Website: ulta-beauty
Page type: delivery-shipping
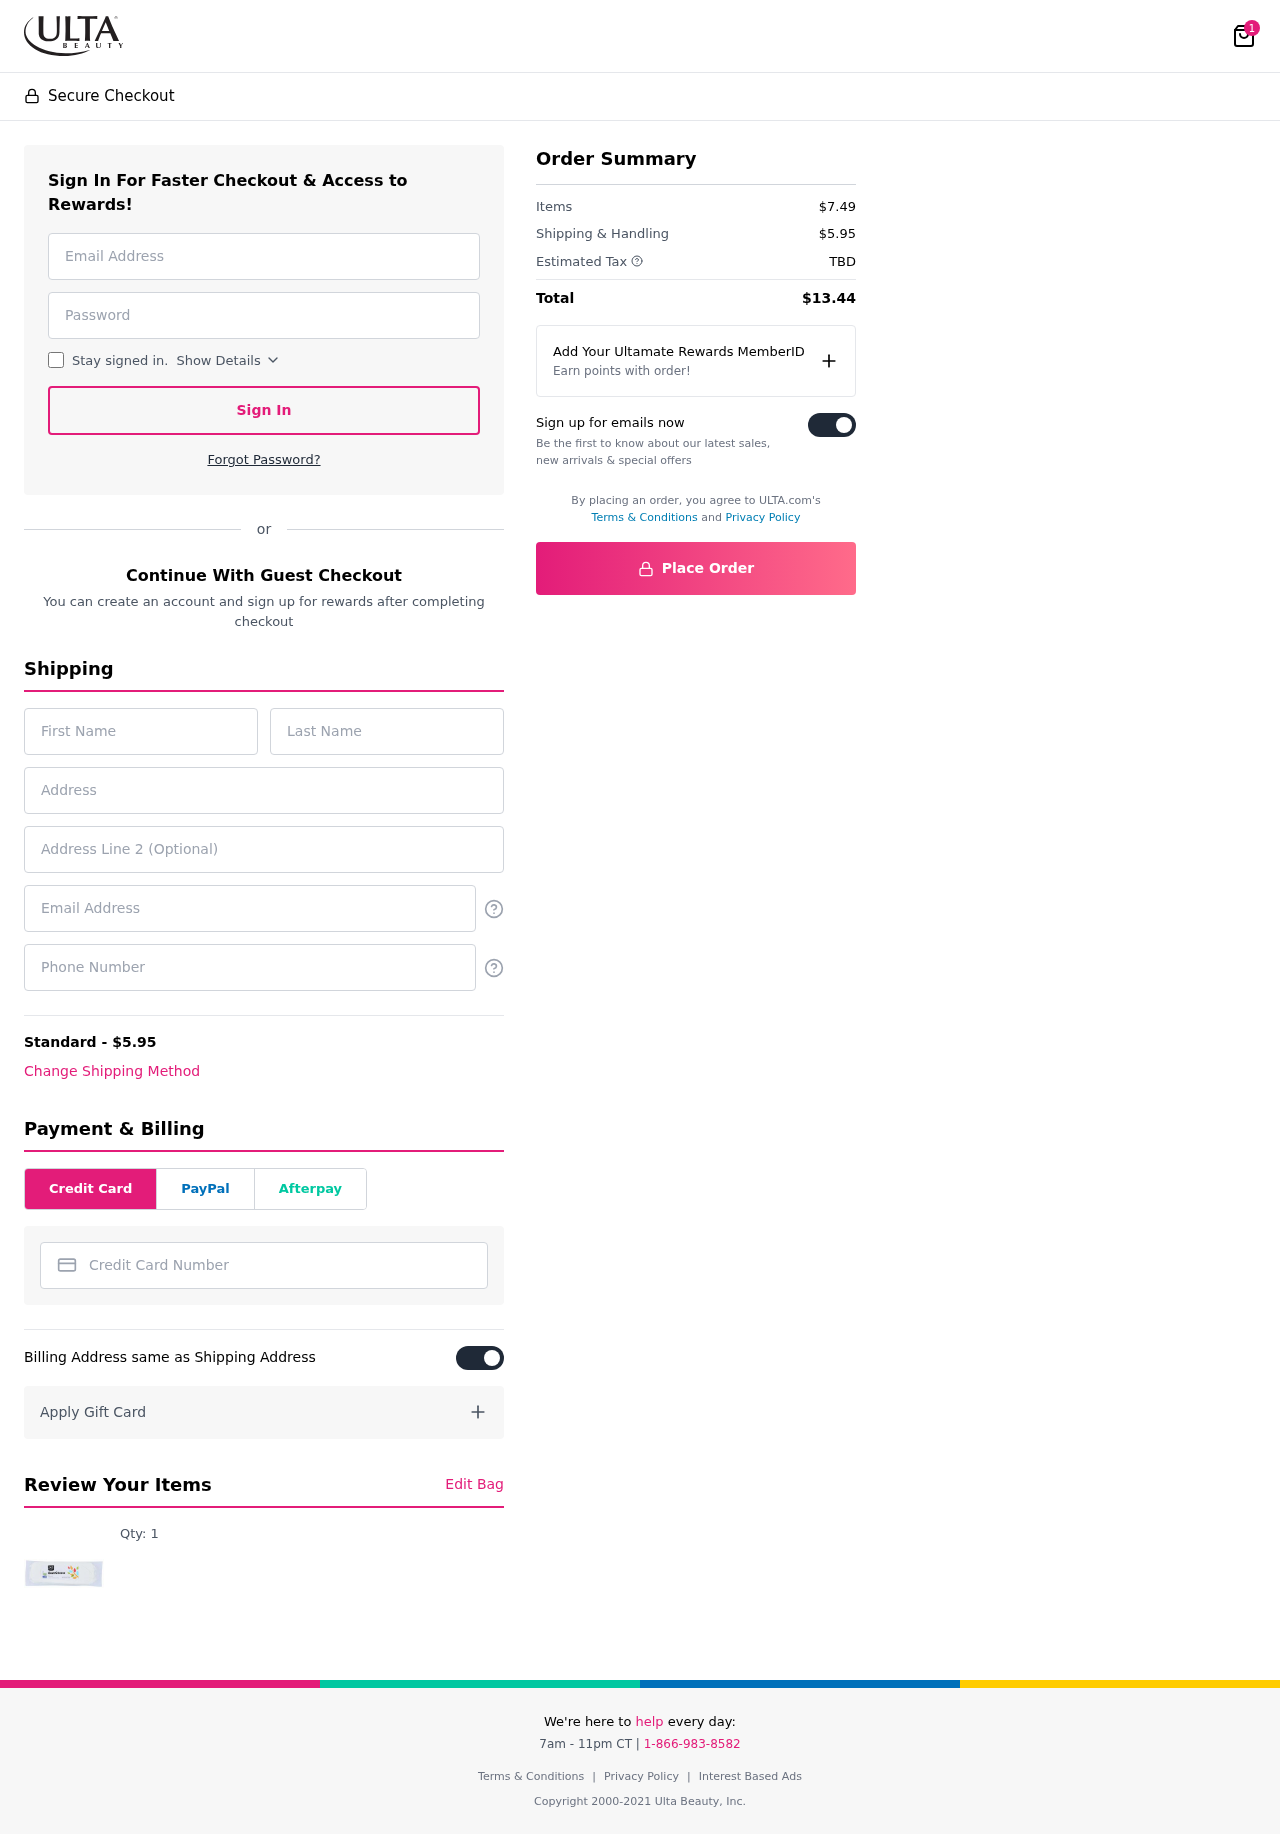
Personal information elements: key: PII_CARD_NUMBER
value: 3728 9823 0945 245
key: PII_EMAIL
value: anthony_reyes@gmail.com
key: PII_EMAIL2
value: anthony_reyes@gmail.com
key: PII_FIRSTNAME
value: Anthony
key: PII_LASTNAME
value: Reyes
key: PII_PHONE
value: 8513171321
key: PII_STREET
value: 36399 Maria Oval Suite 679
Product elements: key: PRODUCT1_QUANTITY
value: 1
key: PRODUCT1
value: Qty: 1
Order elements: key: ORDER_NUM_ITEMS
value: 1
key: ORDER_SHIPPING_COST
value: $5.95
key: ORDER_SUBTOTAL
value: $7.49
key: ORDER_TAX
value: TBD
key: ORDER_TOTAL
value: $13.44